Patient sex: M
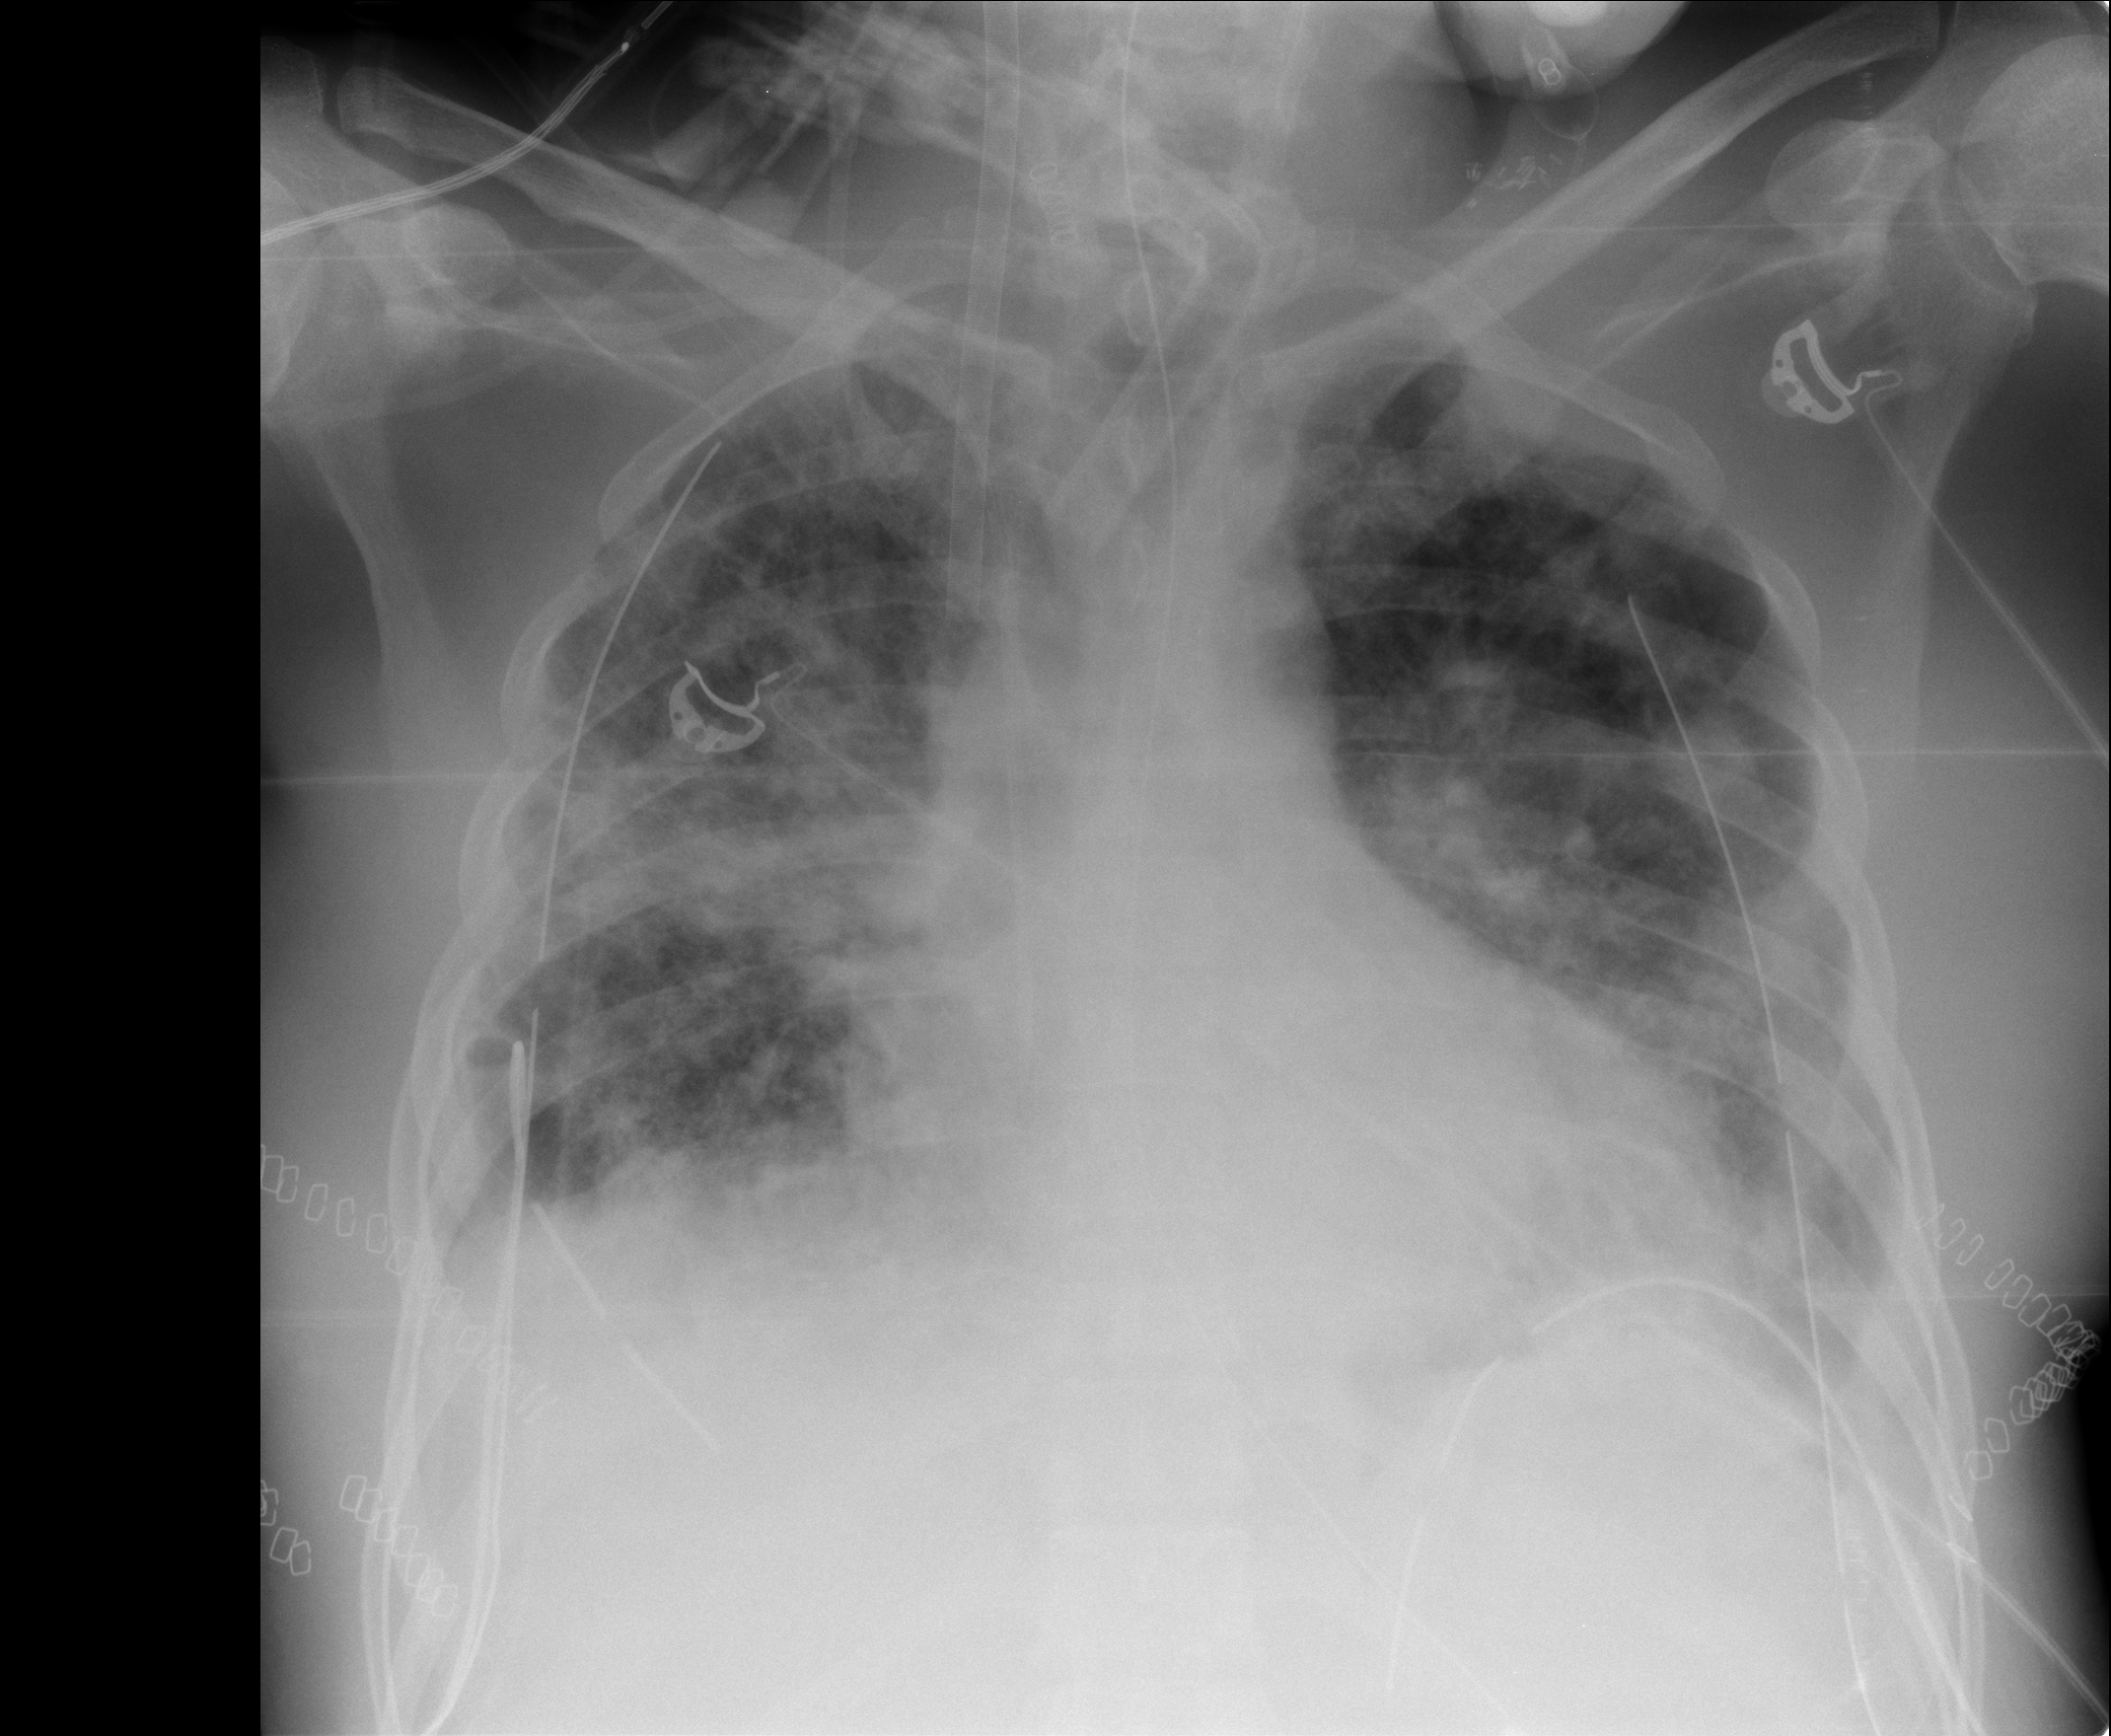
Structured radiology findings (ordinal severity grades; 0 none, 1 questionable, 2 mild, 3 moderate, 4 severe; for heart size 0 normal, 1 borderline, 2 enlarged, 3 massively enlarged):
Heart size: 2
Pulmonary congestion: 2
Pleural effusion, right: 0
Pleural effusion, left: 2
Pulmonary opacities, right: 3
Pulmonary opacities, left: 3
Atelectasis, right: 2
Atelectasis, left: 2